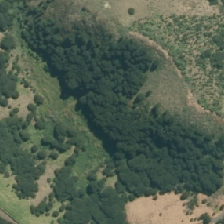
Land cover: manuka_kanuka